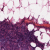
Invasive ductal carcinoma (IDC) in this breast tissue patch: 1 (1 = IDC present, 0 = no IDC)